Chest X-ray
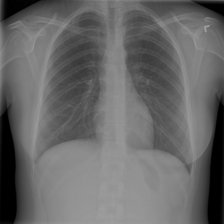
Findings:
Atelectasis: negative
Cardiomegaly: negative
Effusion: negative
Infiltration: negative
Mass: negative
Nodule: negative
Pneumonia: negative
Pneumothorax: negative
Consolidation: negative
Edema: negative
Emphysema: negative
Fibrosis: negative
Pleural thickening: negative
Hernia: negative